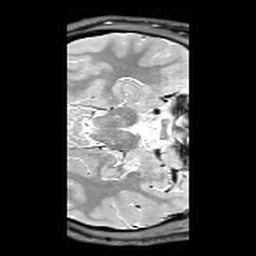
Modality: PDw
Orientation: axial
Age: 21
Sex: male
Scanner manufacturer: siemens
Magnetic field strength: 3 T
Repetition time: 6.49 s
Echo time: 0.016 s